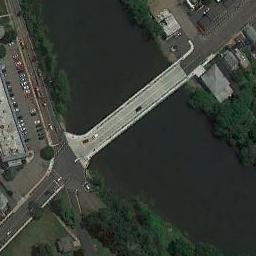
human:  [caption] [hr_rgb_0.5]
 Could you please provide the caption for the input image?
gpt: A bridge is over the river with some buildings and a parking lot beside .

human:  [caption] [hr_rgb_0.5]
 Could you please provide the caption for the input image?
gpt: A bridge built on a dark blue river and a parking lot on the one side of the river .

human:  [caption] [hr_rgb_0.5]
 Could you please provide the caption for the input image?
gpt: There are cars flowing on the bridge .

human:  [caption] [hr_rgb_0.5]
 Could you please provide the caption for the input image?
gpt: A bridge connects the land on both sides of the river, And many cars are parked on the banks of the river .

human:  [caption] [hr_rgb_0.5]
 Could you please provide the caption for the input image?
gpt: Many green plants are on both ends of the bridge .